Field crop: maize
Growth stage: 2
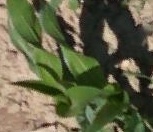
Species: maize